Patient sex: M
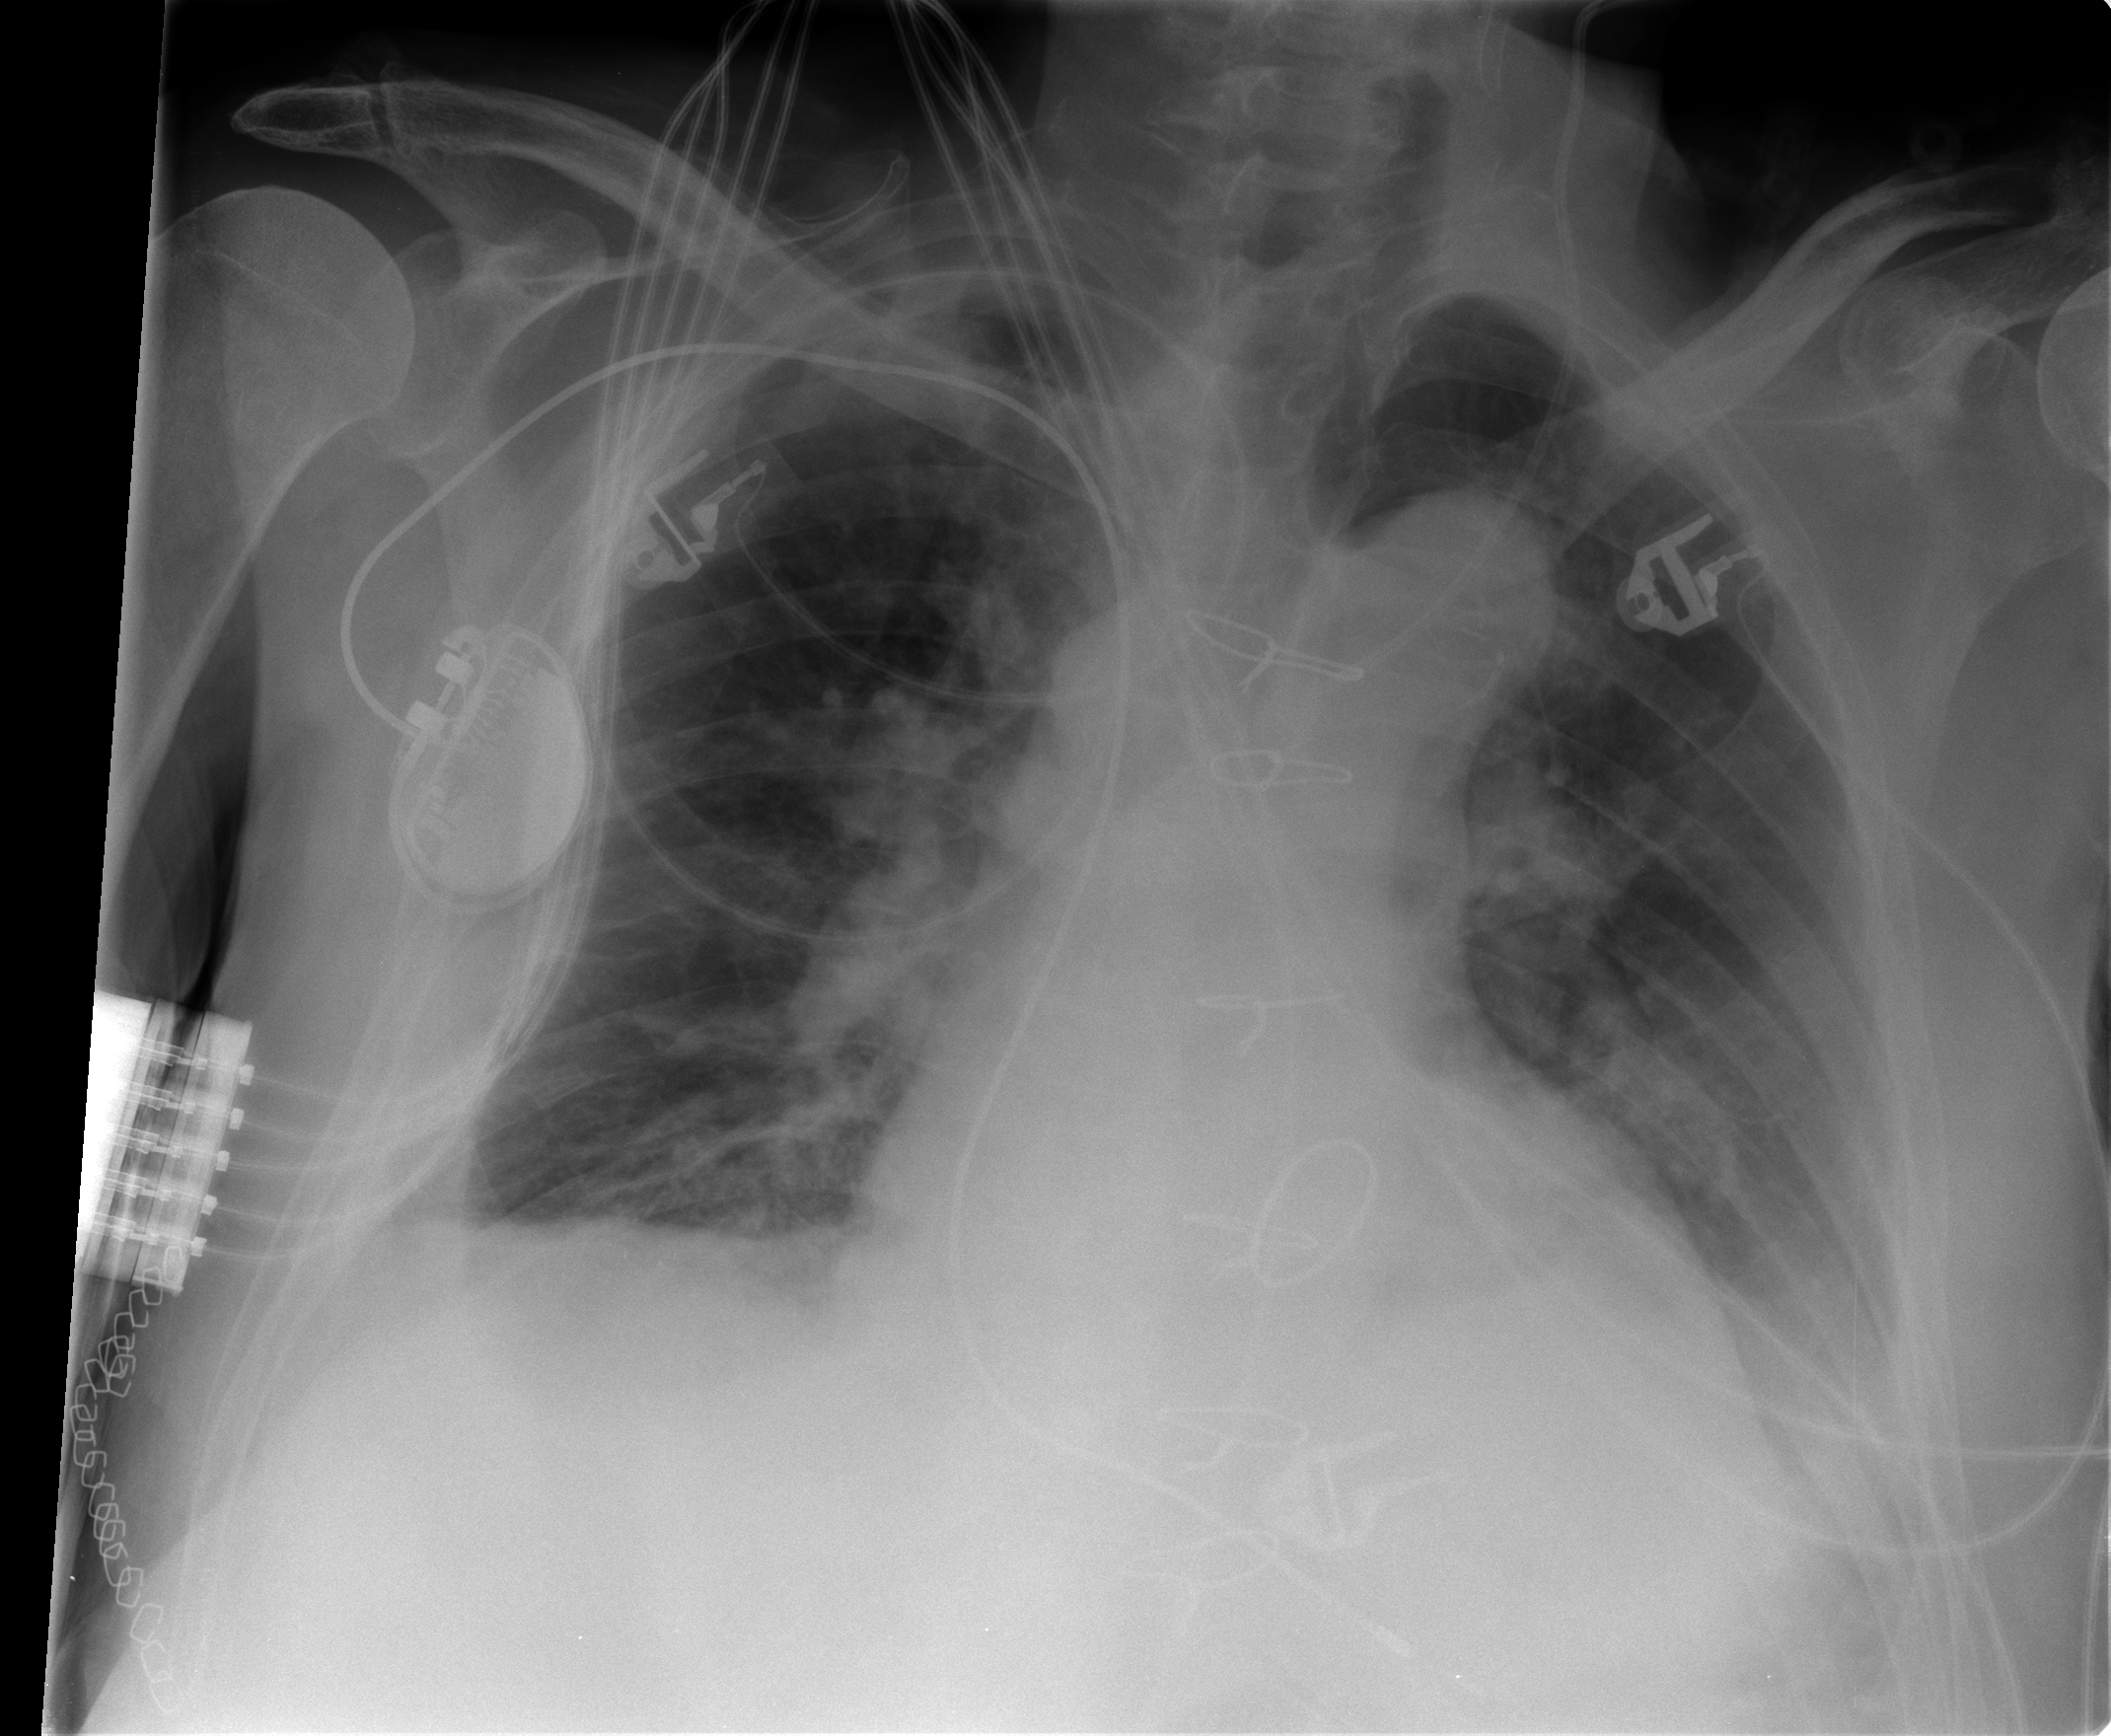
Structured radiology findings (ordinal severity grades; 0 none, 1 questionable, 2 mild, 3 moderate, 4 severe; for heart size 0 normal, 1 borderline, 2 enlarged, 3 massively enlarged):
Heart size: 2
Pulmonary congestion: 1
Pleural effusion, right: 0
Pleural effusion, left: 1
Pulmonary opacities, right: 0
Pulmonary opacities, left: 1
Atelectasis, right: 1
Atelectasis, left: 1